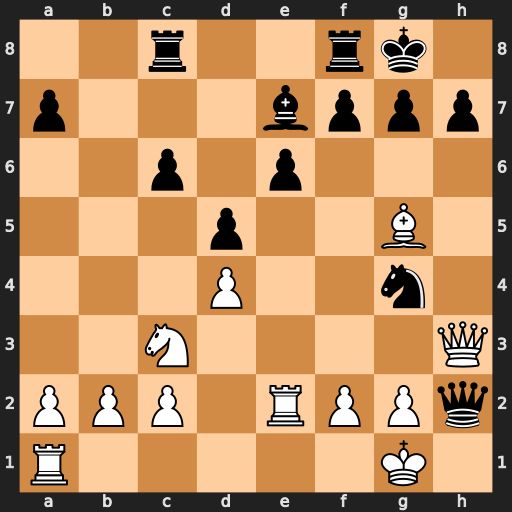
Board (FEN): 2r2rk1/p3bppp/2p1p3/3p2B1/3P2n1/2N4Q/PPP1RPPq/R5K1
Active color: w
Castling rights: -
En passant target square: -
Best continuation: Qxh2 Nxh2 Bxe7